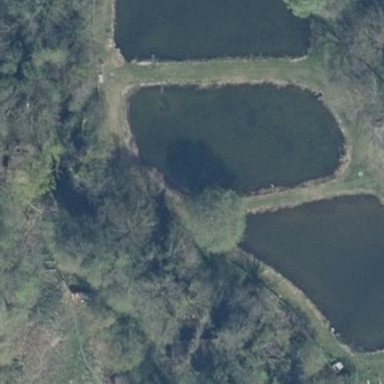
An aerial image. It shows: Serene pond surrounded by nature.